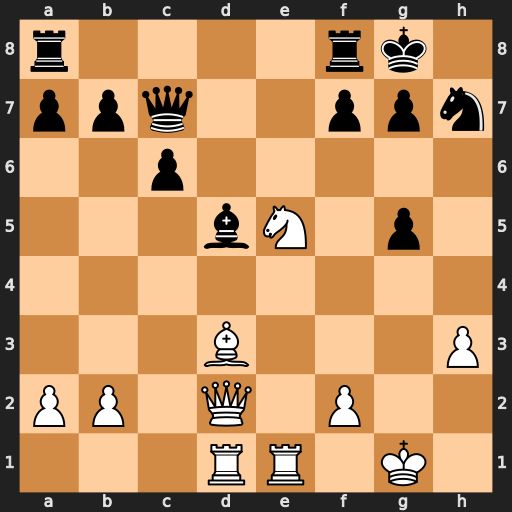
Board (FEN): r4rk1/ppq2ppn/2p5/3bN1p1/8/3B3P/PP1Q1P2/3RR1K1
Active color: w
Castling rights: -
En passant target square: -
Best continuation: Bxh7+ Kxh7 Qc2+ Kg8 Rxd5